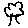
Label: tree